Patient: sex M, age 55
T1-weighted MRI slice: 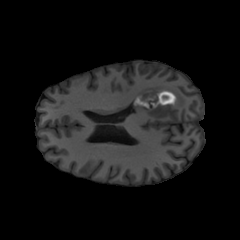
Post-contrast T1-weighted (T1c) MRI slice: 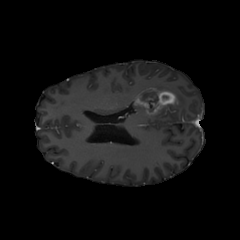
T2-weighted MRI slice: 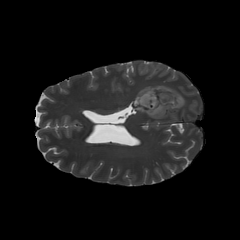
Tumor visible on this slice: yes
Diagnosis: Glioblastoma, IDH-wildtype
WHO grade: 4